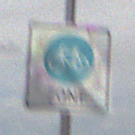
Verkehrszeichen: BeginnFahrradzone
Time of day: Midday
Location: Outdoor (Nature)
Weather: PartlyCloudy
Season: NotSpecified
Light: Natural